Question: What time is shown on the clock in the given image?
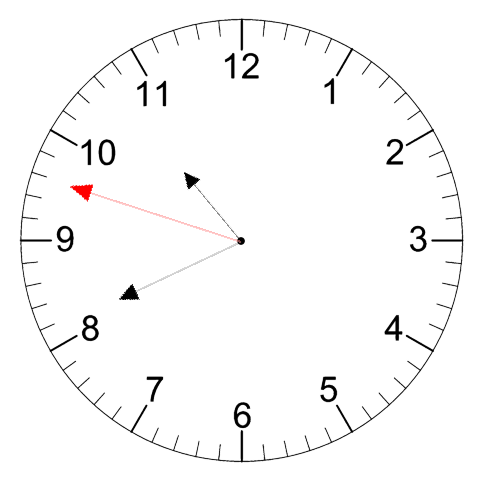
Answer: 10:40:48